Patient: sex M, age 48
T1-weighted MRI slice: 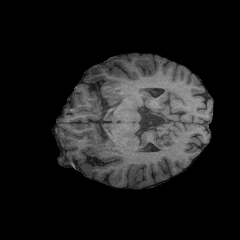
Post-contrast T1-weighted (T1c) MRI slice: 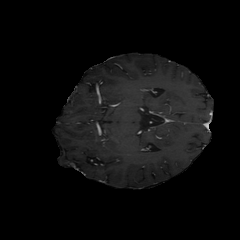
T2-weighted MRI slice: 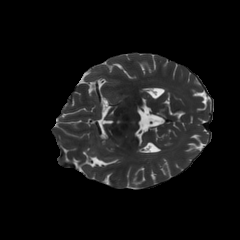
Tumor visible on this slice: no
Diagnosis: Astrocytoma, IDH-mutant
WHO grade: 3